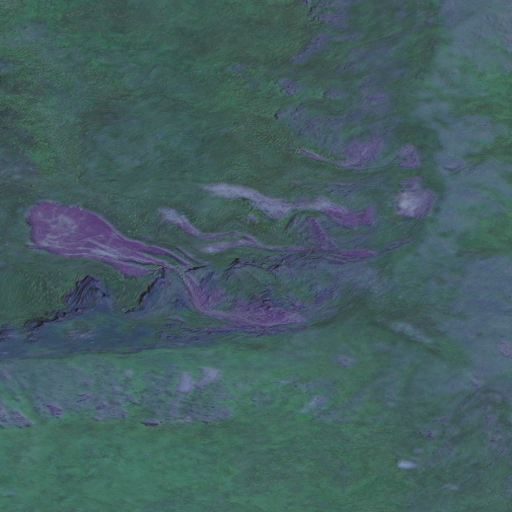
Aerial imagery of island in Alaska named Sitkalidak Island containing only unknown